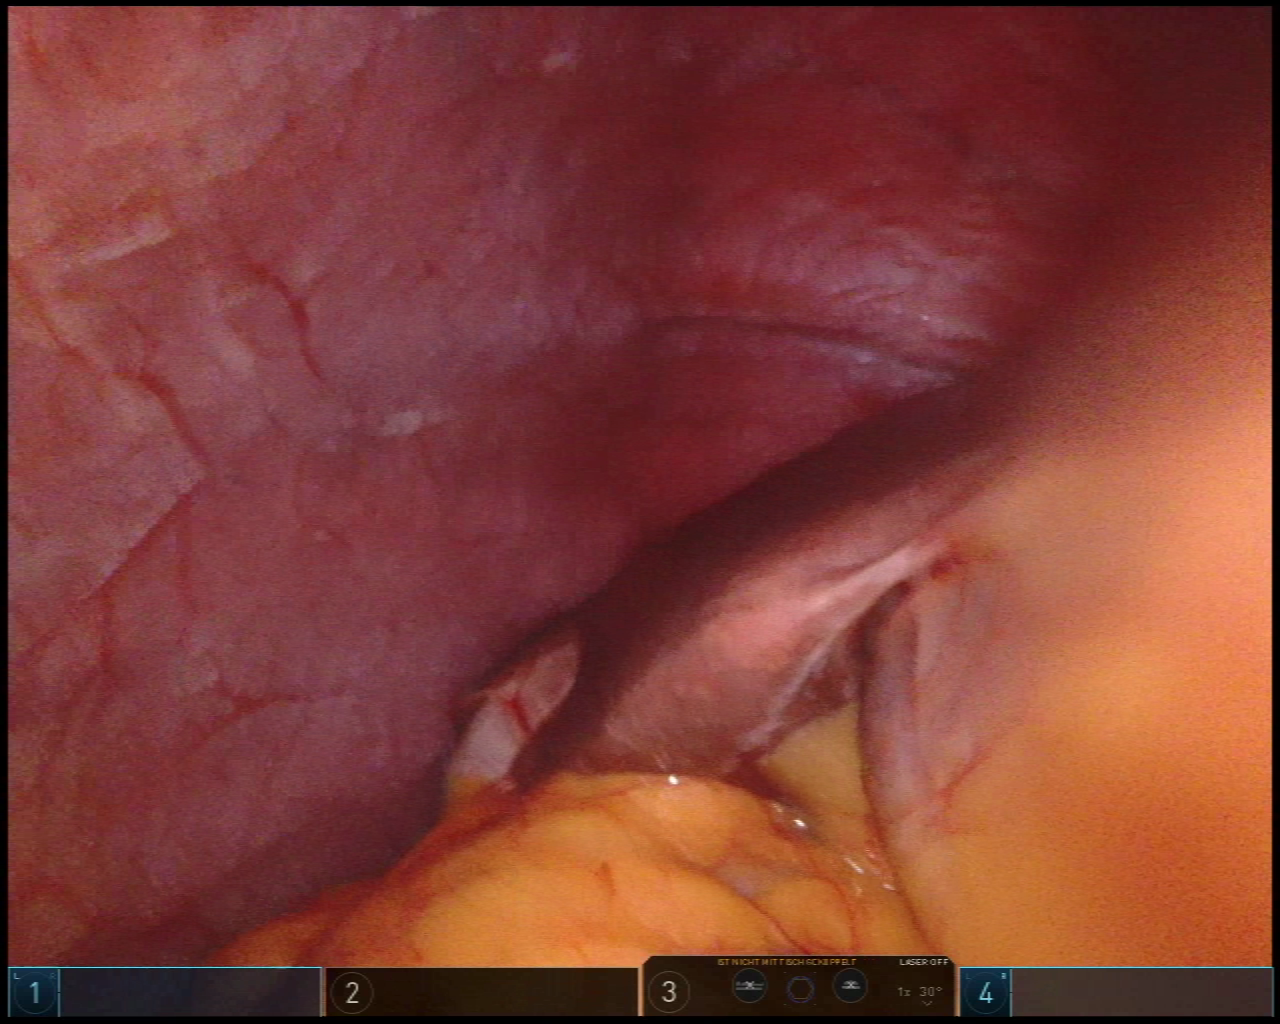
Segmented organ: liver
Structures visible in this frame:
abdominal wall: yes
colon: no
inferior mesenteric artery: no
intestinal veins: no
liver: yes
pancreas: no
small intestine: no
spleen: no
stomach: yes
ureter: no
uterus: no
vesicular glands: no